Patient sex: M
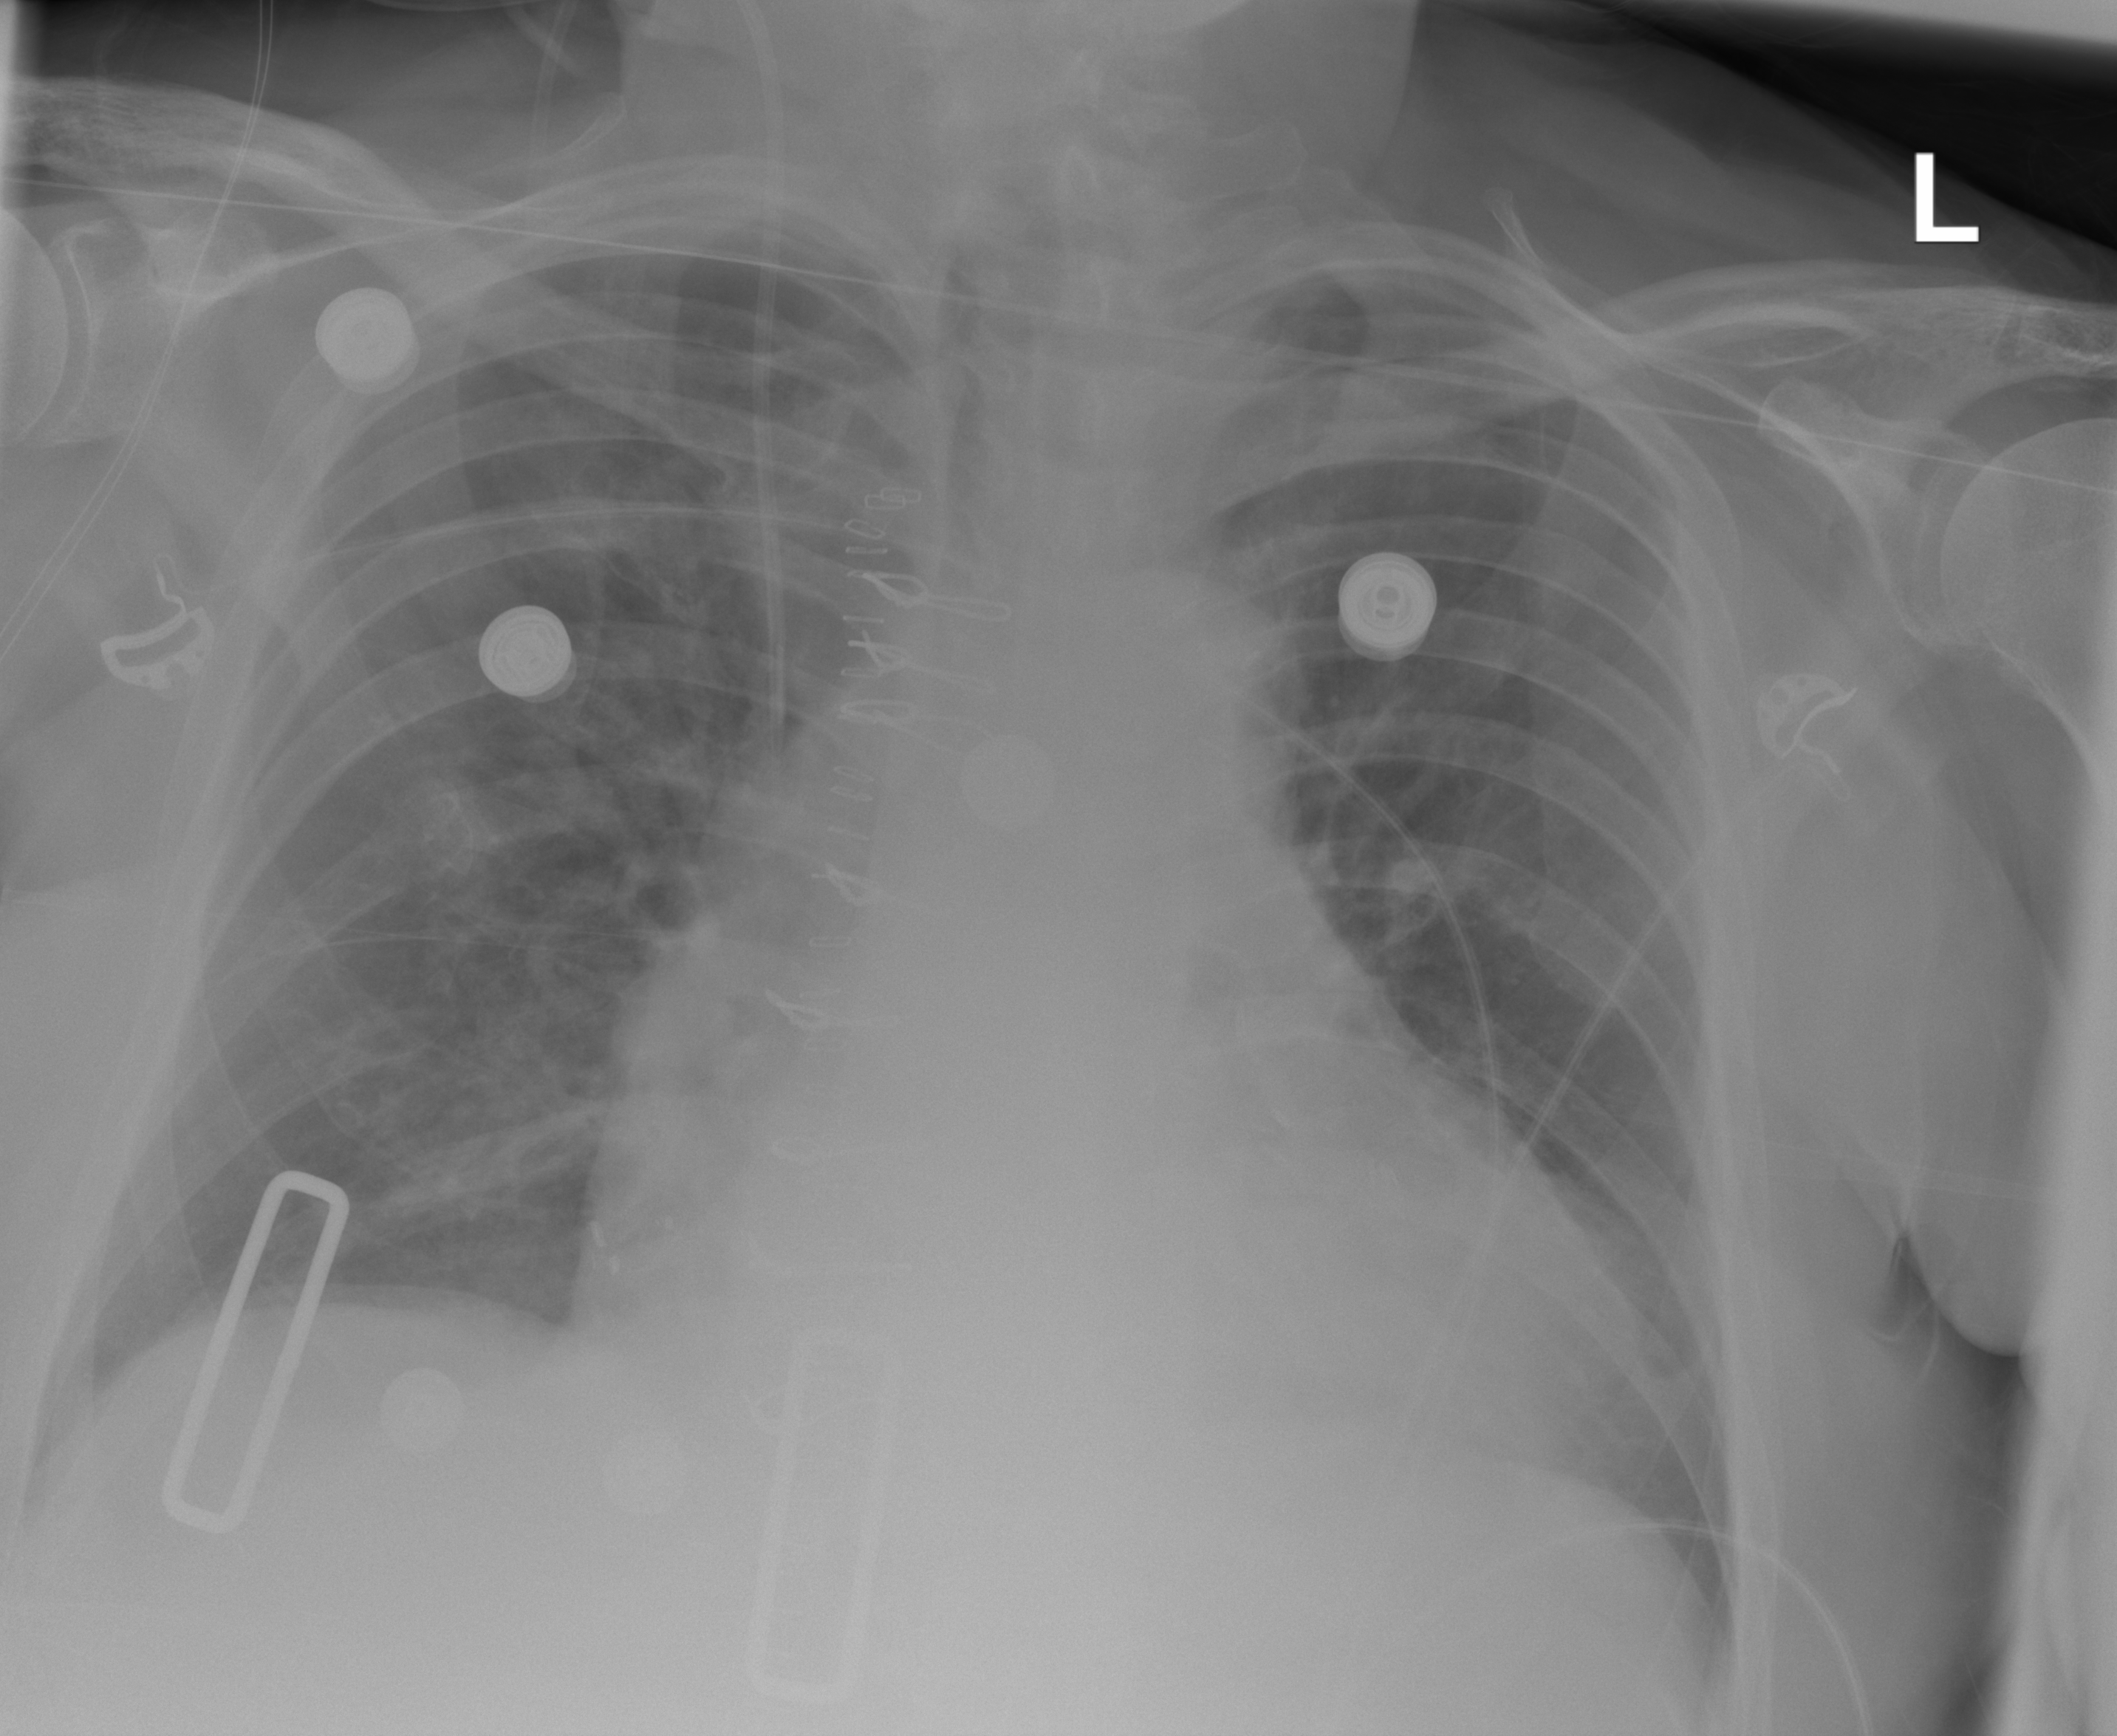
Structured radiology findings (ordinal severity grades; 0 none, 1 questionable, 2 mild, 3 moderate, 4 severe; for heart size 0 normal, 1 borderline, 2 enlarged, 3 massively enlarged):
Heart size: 2
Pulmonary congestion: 0
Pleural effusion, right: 0
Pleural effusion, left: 0
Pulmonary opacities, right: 0
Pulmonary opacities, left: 0
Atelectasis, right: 2
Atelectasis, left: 0